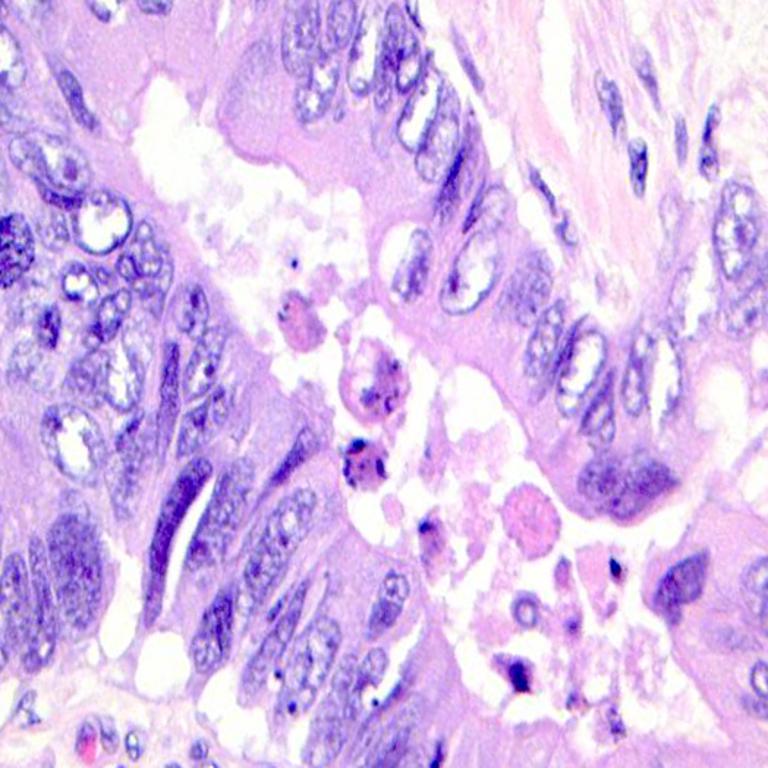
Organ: colon
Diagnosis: adenocarcinomas